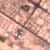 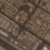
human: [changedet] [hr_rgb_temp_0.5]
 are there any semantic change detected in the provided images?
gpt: The area is further urbanized.